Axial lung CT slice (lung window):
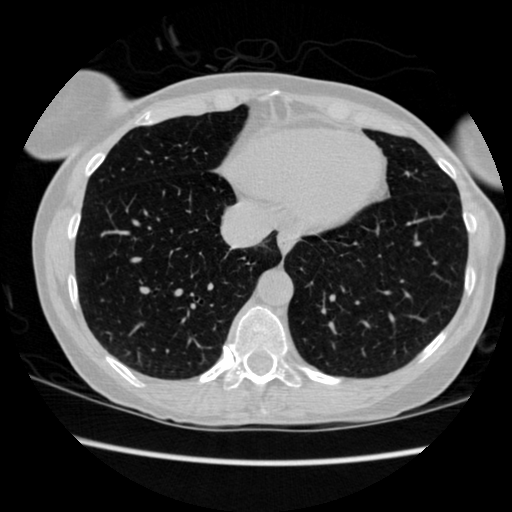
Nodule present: no